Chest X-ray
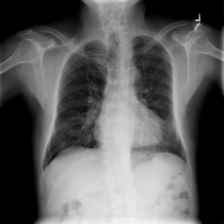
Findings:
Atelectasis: negative
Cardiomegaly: negative
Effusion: negative
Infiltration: negative
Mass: negative
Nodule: negative
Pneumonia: negative
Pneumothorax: negative
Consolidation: negative
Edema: negative
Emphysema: negative
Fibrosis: negative
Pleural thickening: negative
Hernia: negative